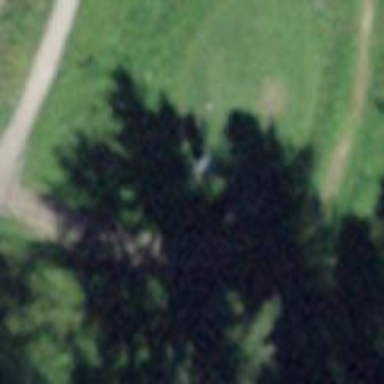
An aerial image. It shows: Golf tee.